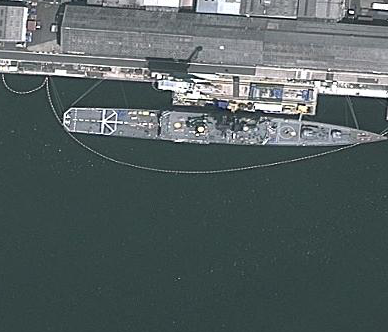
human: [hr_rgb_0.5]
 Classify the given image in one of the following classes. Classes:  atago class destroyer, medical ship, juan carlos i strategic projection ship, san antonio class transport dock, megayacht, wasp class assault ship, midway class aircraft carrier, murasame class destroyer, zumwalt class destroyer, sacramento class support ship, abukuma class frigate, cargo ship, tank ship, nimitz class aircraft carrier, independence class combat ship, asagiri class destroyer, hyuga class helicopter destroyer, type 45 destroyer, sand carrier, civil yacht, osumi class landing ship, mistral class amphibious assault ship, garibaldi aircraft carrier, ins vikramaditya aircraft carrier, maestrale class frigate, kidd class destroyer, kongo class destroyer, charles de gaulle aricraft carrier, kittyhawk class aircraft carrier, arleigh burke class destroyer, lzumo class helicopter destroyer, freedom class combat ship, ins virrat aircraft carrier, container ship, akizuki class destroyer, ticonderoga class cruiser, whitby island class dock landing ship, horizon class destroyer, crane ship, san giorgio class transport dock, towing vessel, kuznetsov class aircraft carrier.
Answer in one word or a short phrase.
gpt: Ticonderoga class cruiser